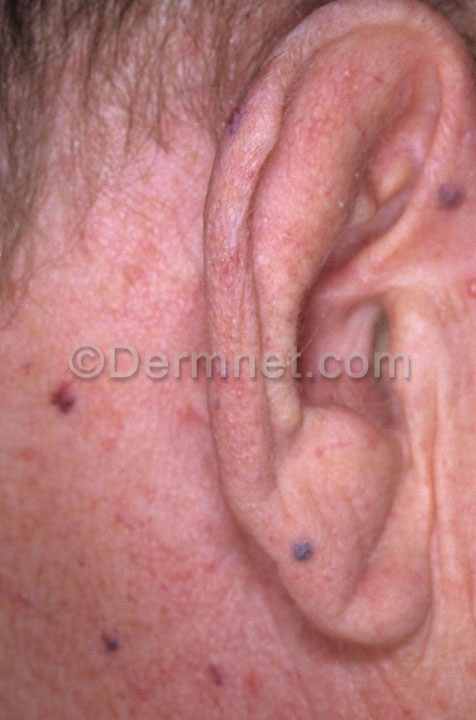
Disease: Vascular Tumors